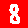
Digit: 8